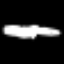
Label: clock